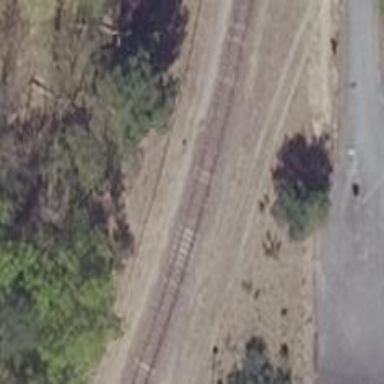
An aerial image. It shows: Railway yard used for servicing trains.